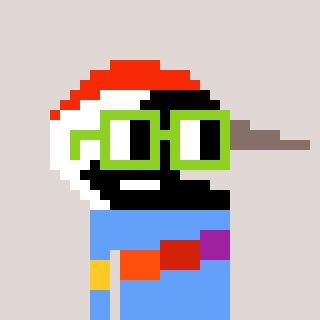
a pixel art character with square light green glasses, a crane-shaped head and a blue-colored body on a warm background